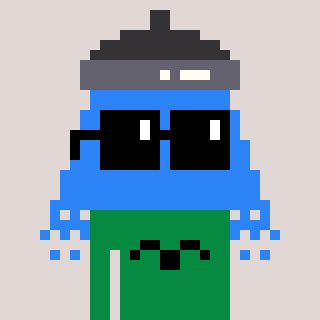
a pixel art character with square black sunglasses, a shower-shaped head and a green-colored body on a warm background